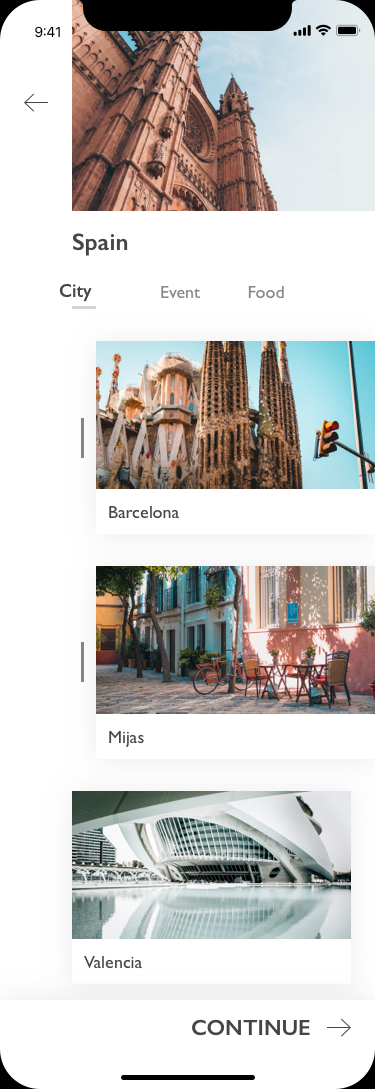
Text in this UI design:
Spain